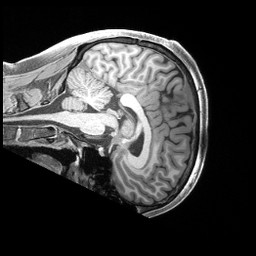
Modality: T1w
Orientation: sagittal
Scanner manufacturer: siemens
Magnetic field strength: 3 T
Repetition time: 2.4 s
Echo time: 0.00228 s